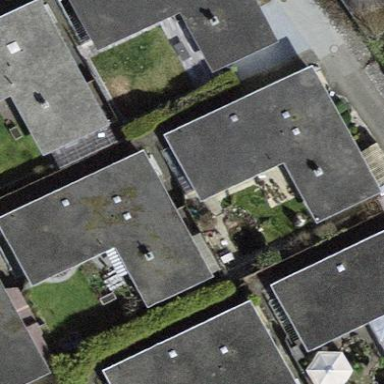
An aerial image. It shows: Residential building with flat roof.